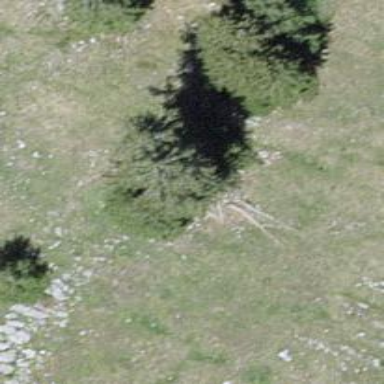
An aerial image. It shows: Needle-leaved tree in nature.